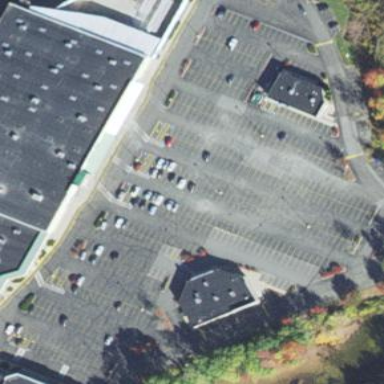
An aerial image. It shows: Parking area with surface.